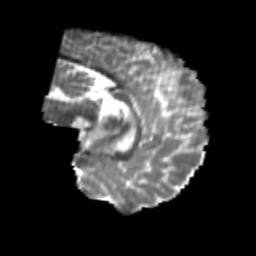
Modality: T2w
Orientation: sagittal
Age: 20
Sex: male
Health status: healthy
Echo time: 0.074 s